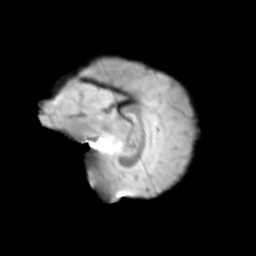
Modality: T2w
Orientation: sagittal
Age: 12
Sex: female
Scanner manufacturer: siemens
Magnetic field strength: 3 T
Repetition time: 3.8 s
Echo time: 0.07 s